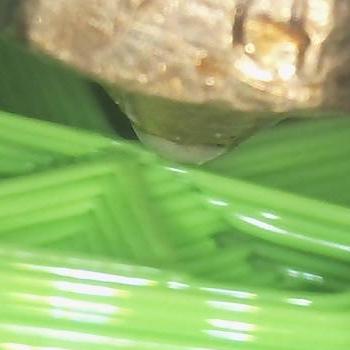
Flow rate: 59%